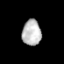
Tissue: prostate
Cell type: Myeloid cells
Senescence score: 0.361
Nuclear area (px): 475
Mean DAPI intensity: 188.745